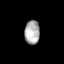
Tissue: skin
Cell type: Epithelial cells
Senescence score: 0.2481
Nuclear area (px): 354
Mean DAPI intensity: 173.373